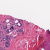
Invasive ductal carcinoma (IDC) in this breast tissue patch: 0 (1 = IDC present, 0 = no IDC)